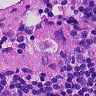
Metastatic tissue present: no